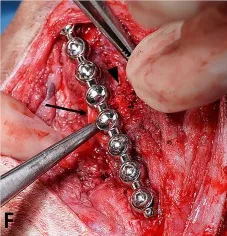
Surgical procedures. (F) Application of the rhBMP-2-soaked collagen sponge onto the site of defect; the arrow indicates the soaked sponge surrounding the bone defect, and the arrowhead indicates the corticocancellous iliac autograft.
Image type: medical_photograph (other_medical_photograph)